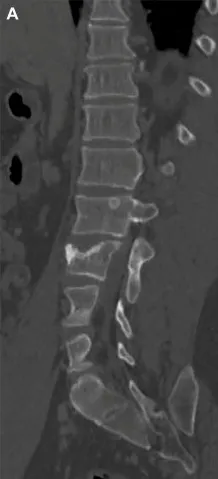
CT images and magnetic resonance images after treatment for choriocarcinoma (May 5 & 14, 2020). (A) The sagittal bone window CT image reveals multiple metastases in the vertebral body.
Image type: radiology (ct)